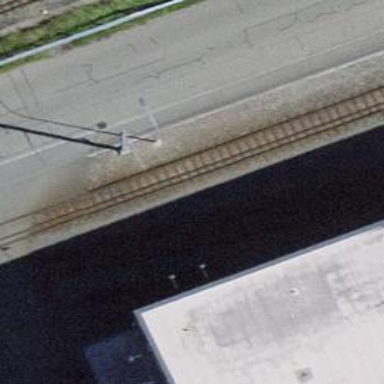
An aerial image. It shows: Single railway track with electrified contact line. It is spur track.